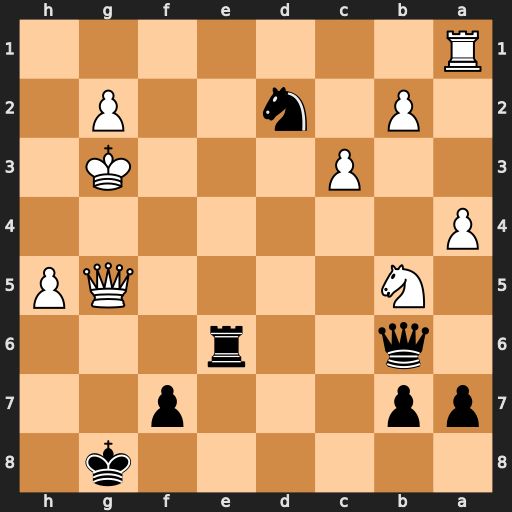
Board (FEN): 6k1/pp3p2/1q2r3/1N4QP/P7/2P3K1/1P1n2P1/R7
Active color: b
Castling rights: -
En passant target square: -
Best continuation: Rg6 hxg6 Ne4+ Kf4 Nxg5